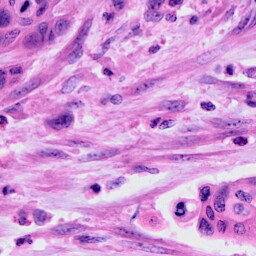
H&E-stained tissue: Cervix